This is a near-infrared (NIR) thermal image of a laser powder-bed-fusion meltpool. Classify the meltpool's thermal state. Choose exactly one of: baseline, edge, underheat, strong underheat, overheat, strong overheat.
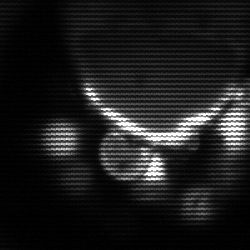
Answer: baseline